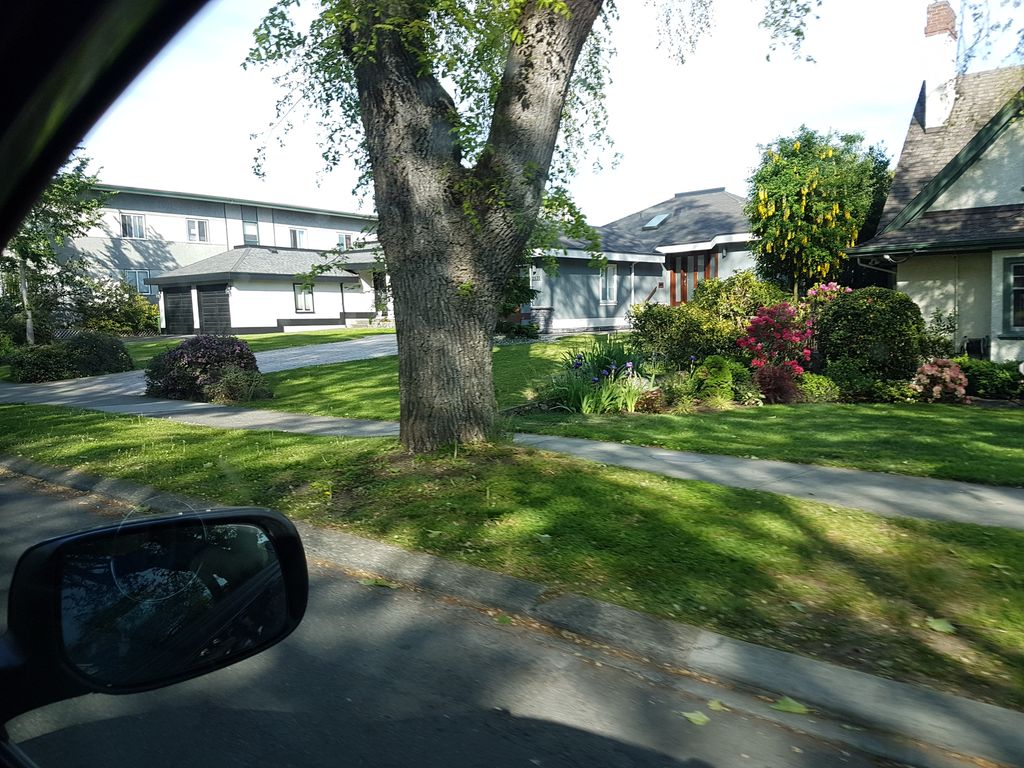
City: victoria